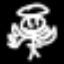
Label: angel